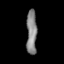
Tissue: skin
Cell type: Fibroblasts
Senescence score: 0.7757
Nuclear area (px): 448
Mean DAPI intensity: 132.904